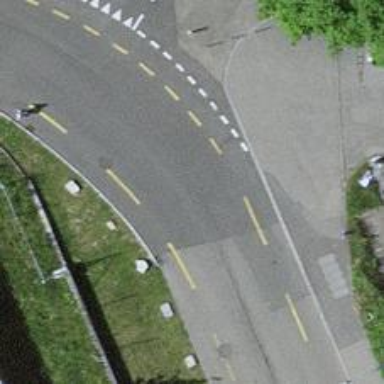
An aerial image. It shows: Unclassified road with designated cycle lane.